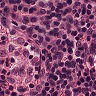
Metastatic tissue present: no